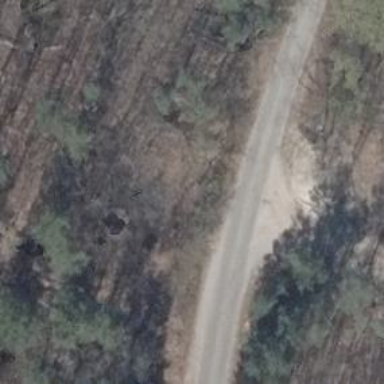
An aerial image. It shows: Unclassified road with asphalt surface.